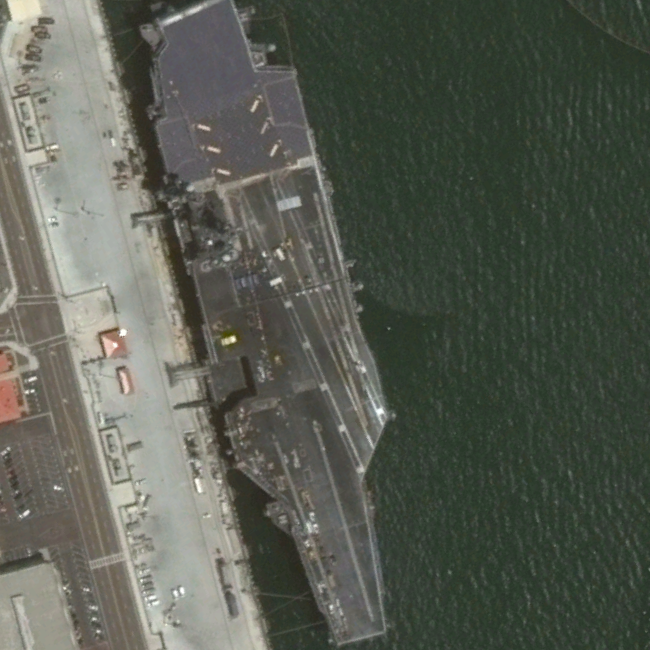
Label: aircraft_carrier